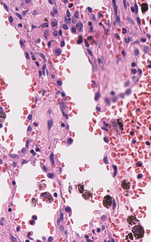
Tumor epithelial tissue: no
Tumor-associated stroma tissue: no
Normal tissue: yes